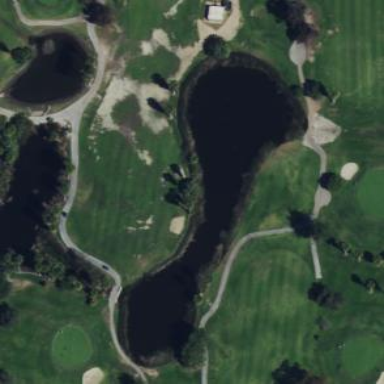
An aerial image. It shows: Water hazard on golf course. The hazard is natural water feature.